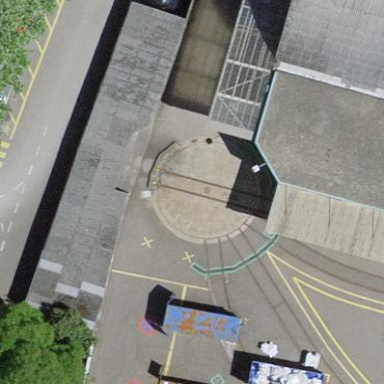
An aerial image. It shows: Railway turntable.